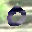
Label: 0